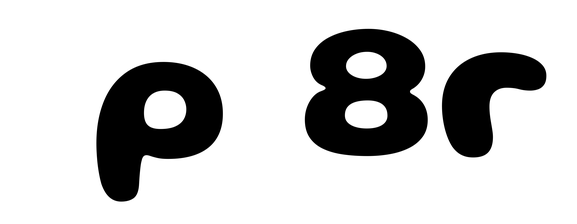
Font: Gluten_Bold